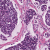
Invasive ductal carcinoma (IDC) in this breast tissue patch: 0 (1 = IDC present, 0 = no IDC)